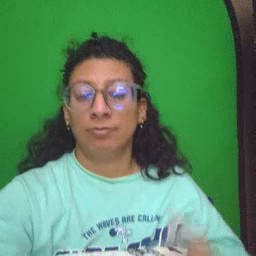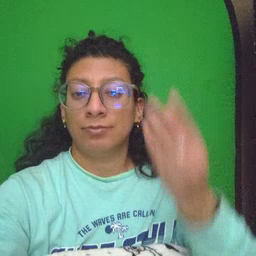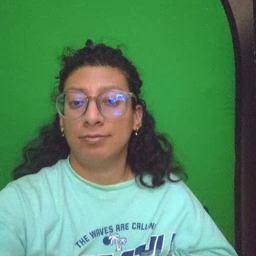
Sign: wet